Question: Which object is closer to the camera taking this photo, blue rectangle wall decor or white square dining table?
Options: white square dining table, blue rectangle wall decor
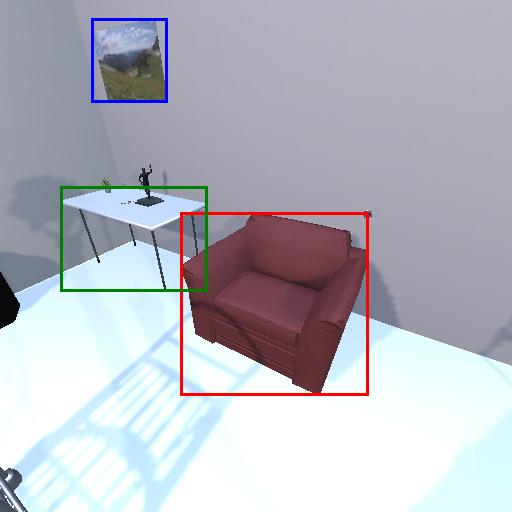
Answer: white square dining table